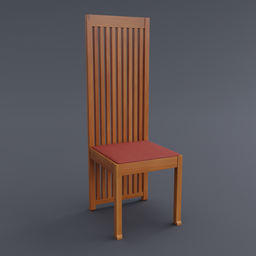
Label: furniture